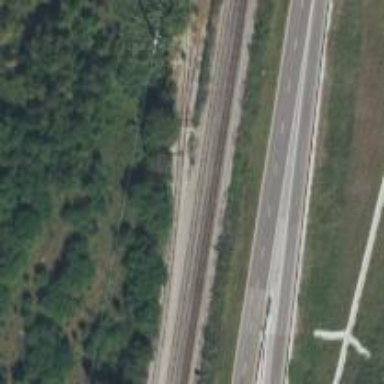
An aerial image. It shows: Railway siding for service.